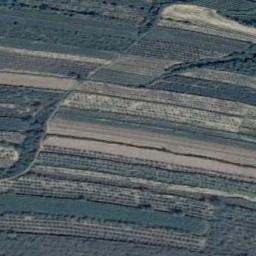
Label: terrace